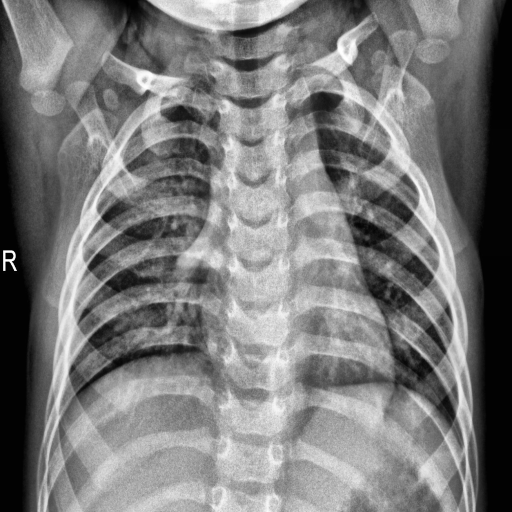
Finding: NORMAL